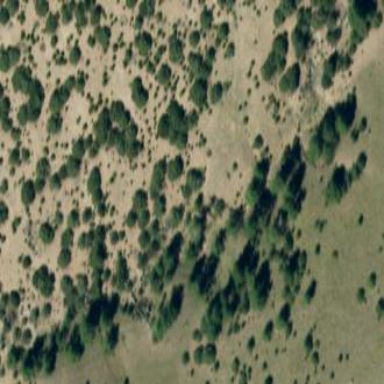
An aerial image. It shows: Woodland with evergreen needle-leaved trees.